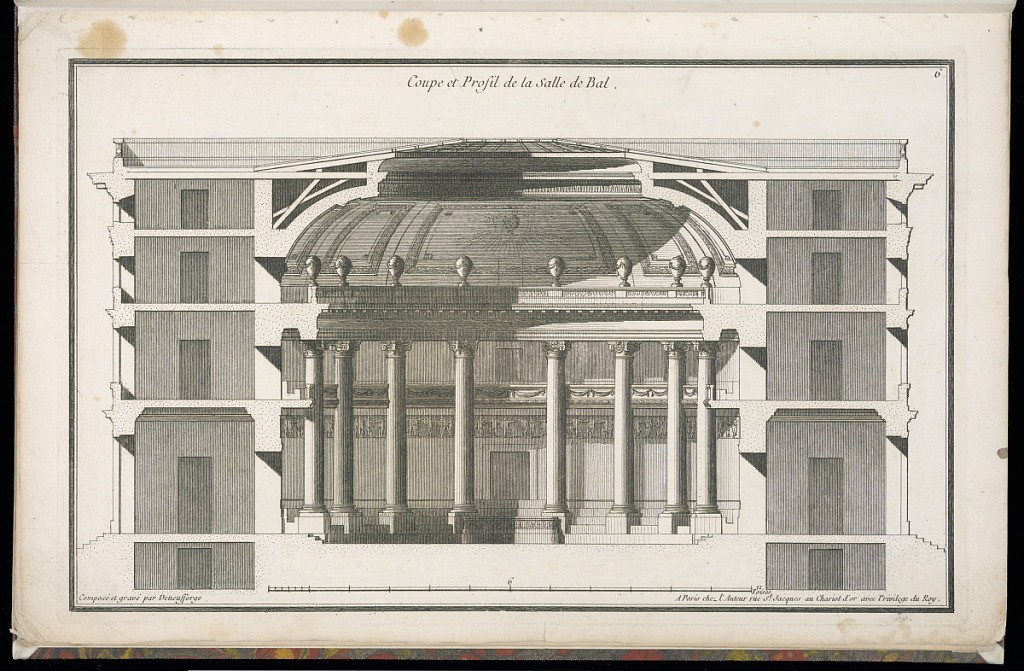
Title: Coupe et Profil de la Salle de Bal
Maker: Jean-François de Neufforge, Flemish, 1714–1791
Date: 1768
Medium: Engraving on paper
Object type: Print
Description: Cross section of a design for a ballroom with a central rotunda surrounded by Corinthian columns topped with urns. There is a scale bar of 12 toises (1 toise was equal to about 3.799 square meters). The plate is signed and numbered.